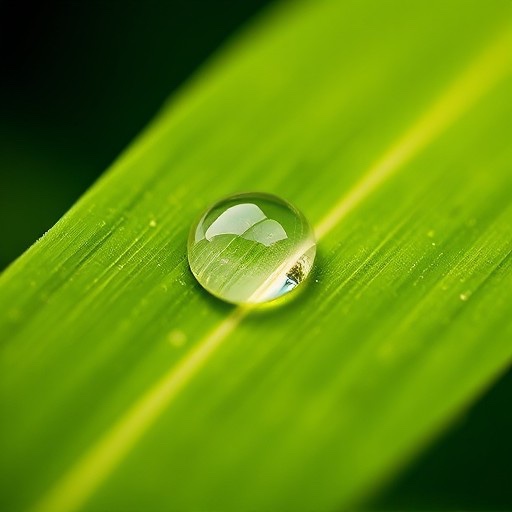
Category: Spring